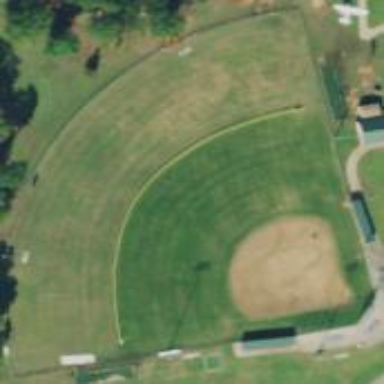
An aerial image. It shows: Baseball pitch for leisure and sports activities.